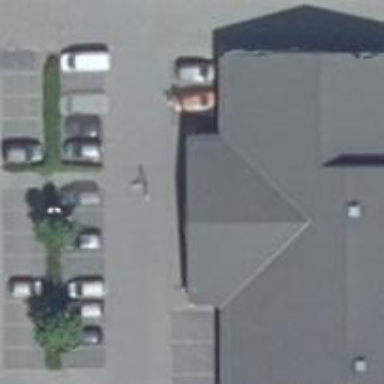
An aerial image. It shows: Parking area with surface.